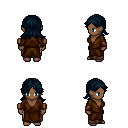
a pixel art fantasy rpg character, female body template, human, dark skin, brown robe, robe skirt, raven loose hair, leather bracers, four views (front, back, left, right), 2x2 character sprite sheet, small pixel art, hard edges, no anti-aliasing